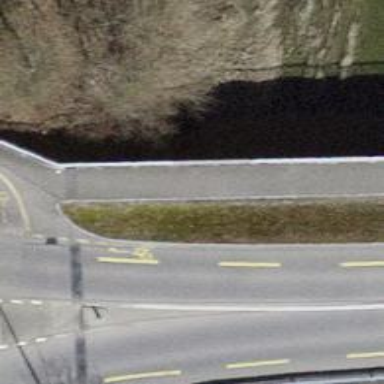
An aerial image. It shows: Asphalt cycleway on bridge.